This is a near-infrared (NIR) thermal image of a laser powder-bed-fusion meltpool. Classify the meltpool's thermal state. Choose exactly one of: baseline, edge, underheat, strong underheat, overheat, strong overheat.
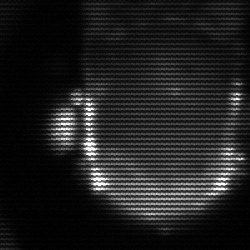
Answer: baseline